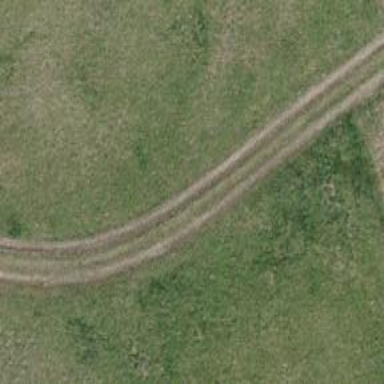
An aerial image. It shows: Agricultural vehicle track with grade 5 track type.